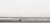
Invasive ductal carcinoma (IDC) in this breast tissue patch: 0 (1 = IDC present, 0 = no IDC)